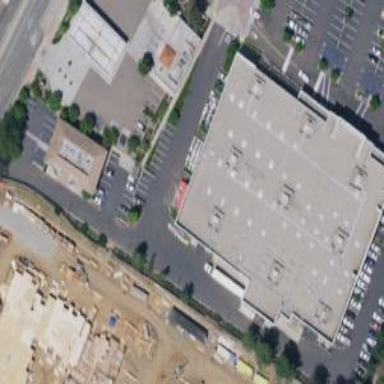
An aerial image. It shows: Building.